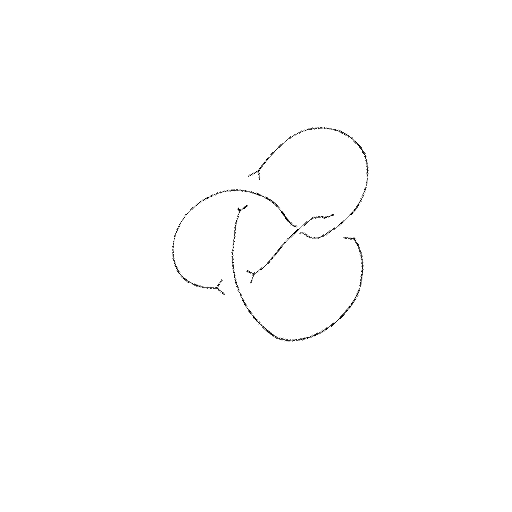
Crossing number: 4